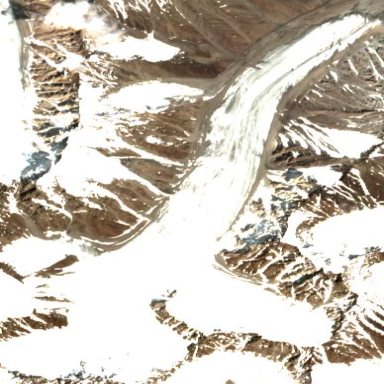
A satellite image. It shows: Stunning view of glacier.